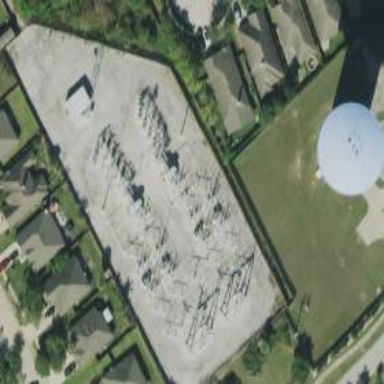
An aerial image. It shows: Switch used for power control.